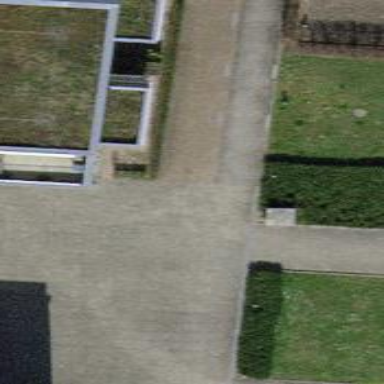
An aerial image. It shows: Footway made of paving stones.